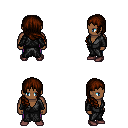
a pixel art fantasy rpg character, male body template, human, dark skin, gray robe, magenta pants, brown right-swept hairstyle, maroon shoes, four views (front, back, left, right), 2x2 character sprite sheet, small pixel art, hard edges, no anti-aliasing